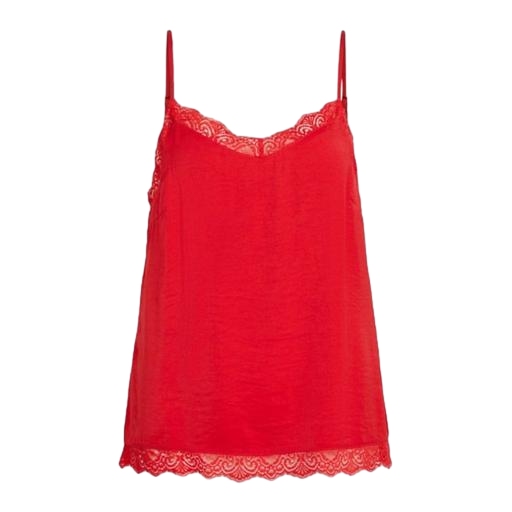
red pucker lace notch cami, red ee chloe top lace, red lace-detail top, white background